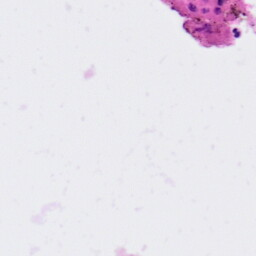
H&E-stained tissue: Ovarian